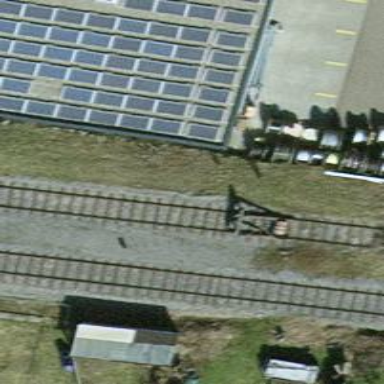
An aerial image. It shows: Railway buffer stop.